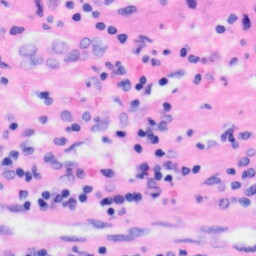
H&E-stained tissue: Liver